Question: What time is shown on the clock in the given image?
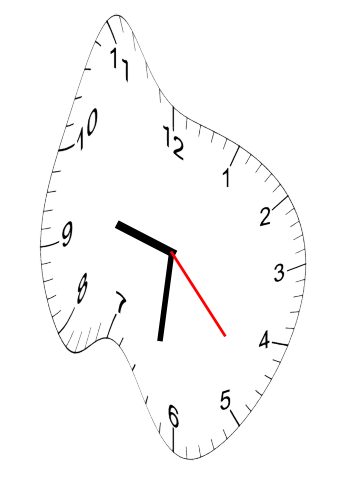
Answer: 09:31:23